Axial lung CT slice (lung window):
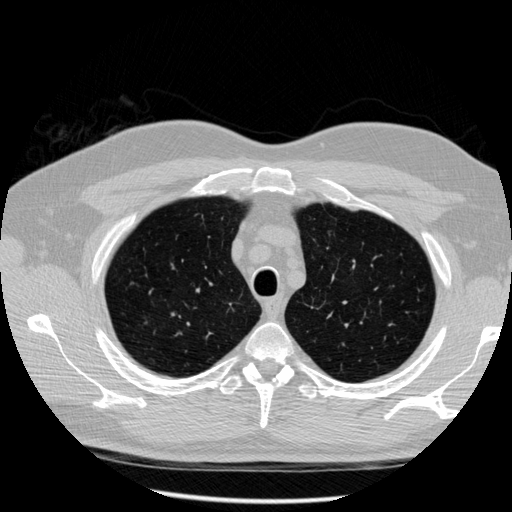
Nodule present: no